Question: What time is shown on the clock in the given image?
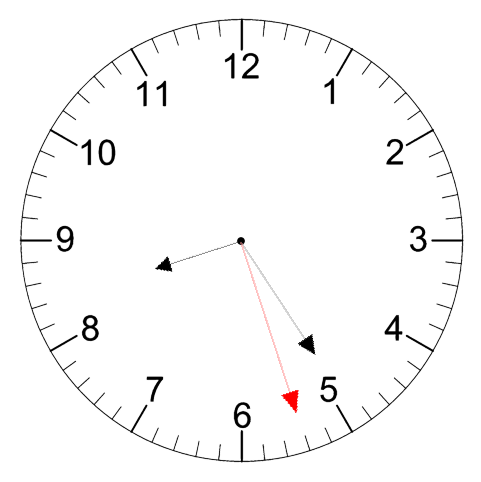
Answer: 08:24:27